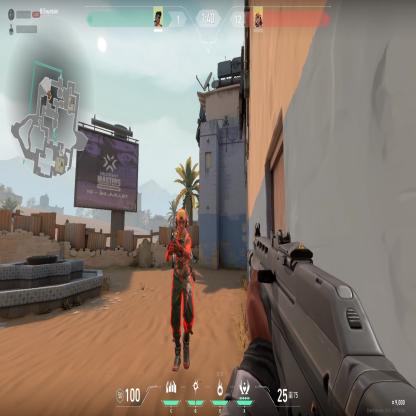
Label: enemy